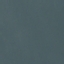
Label: SeaLake